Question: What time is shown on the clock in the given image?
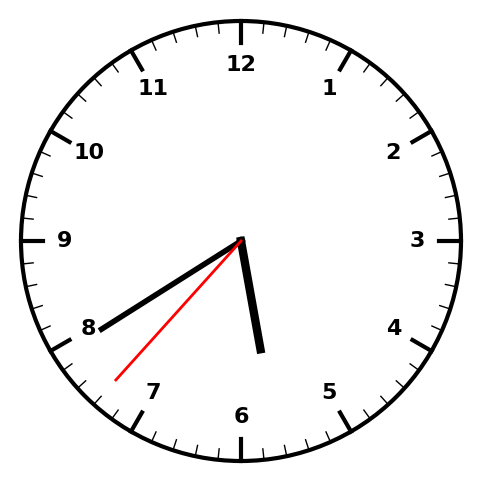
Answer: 05:39:37